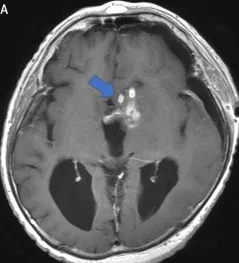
Postoperative MRI of the patient. . Contrast-enhanced T1-weighted images display a reduced tumor in the ventricles ,improved hydrocephalus,. With the mass's decreased size more clearly indicating its left frontal basal origin. Arrows).
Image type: radiology (mri)